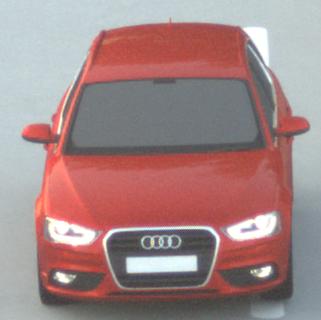
Make: Audi
Model: A4 Avant 1.8 TFSI
Detailed model: A4 (B8) Avant
Model produced from: 2012/02
Model produced until: 2015/04
Doors: 5
Color: red
Road condition: dry road
Daytime: sunrise or sunset
Contrast: low contrast